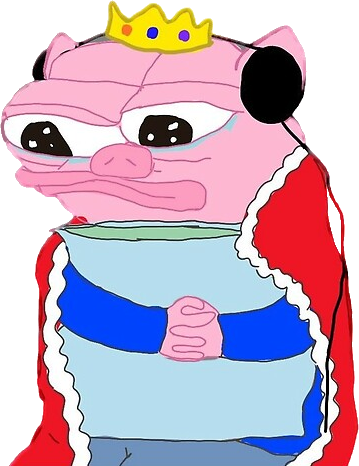
Label: 5_Pepe